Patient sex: M
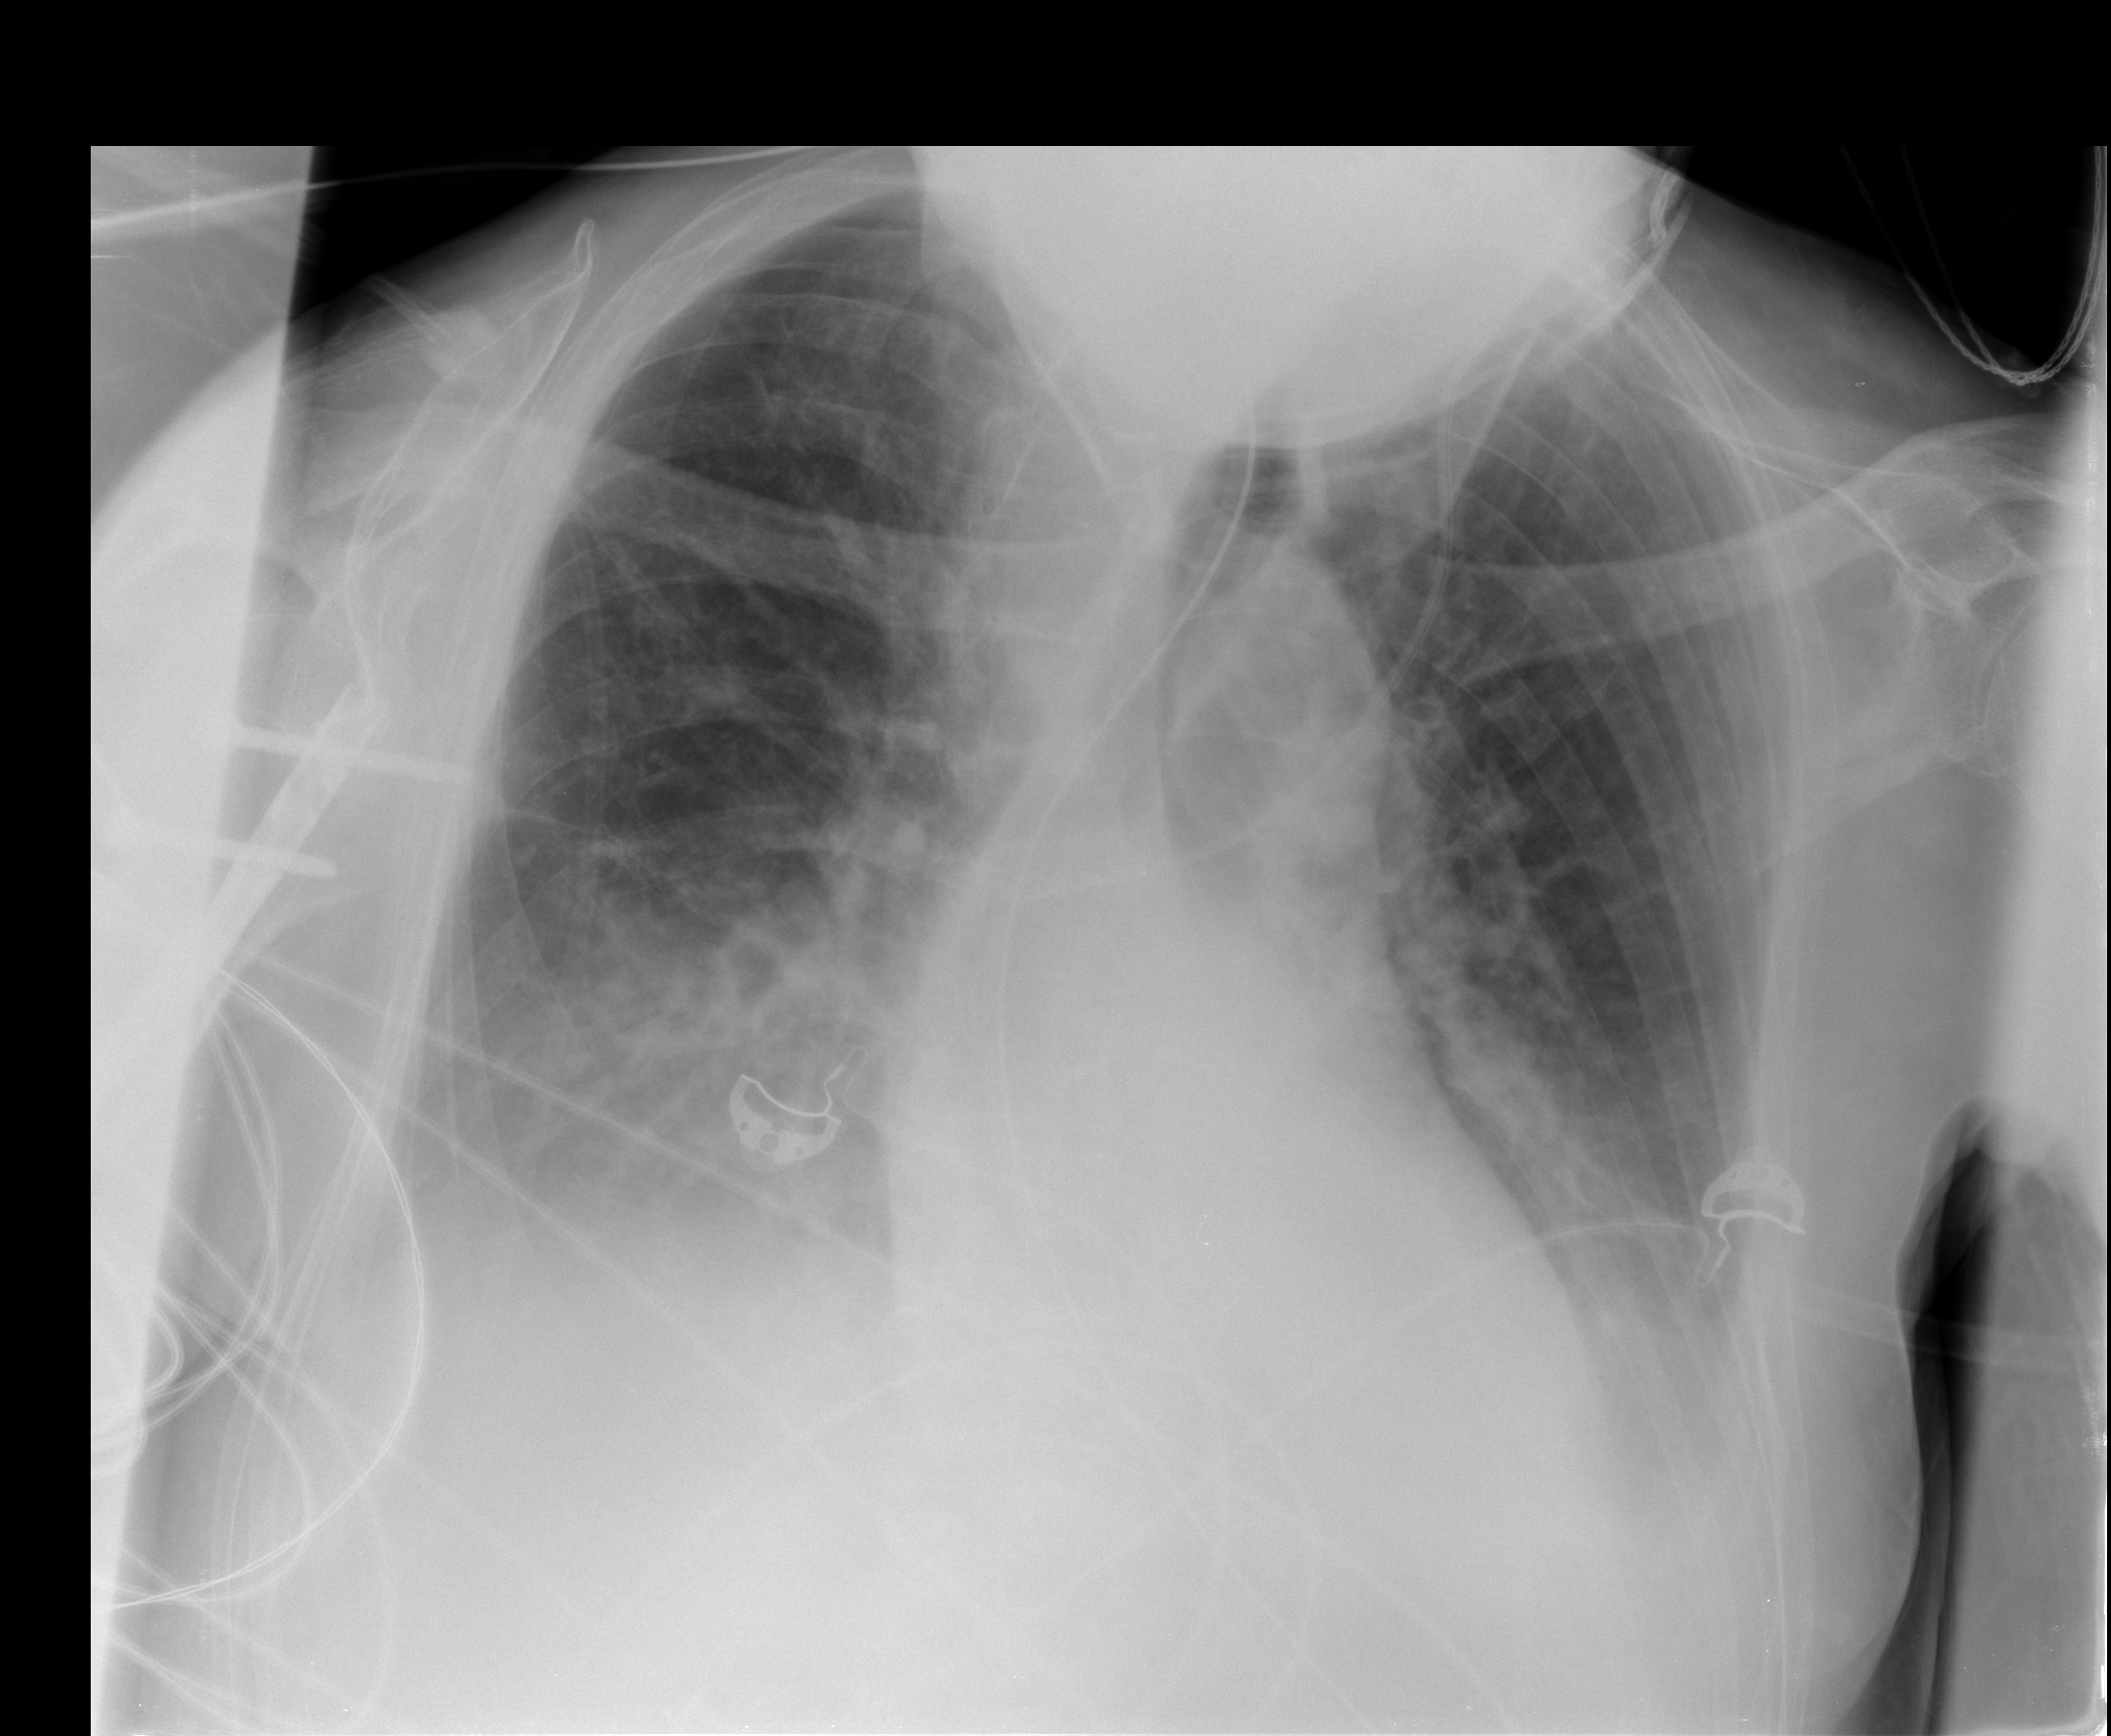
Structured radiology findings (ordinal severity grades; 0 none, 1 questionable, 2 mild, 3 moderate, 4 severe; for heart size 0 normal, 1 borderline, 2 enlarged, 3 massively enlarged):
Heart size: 2
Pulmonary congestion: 0
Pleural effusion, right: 2
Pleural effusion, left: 2
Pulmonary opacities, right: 0
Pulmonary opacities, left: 0
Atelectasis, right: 2
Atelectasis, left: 2